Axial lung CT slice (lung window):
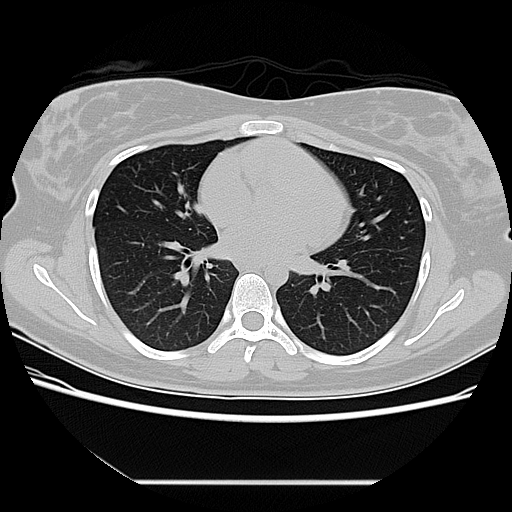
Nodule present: no